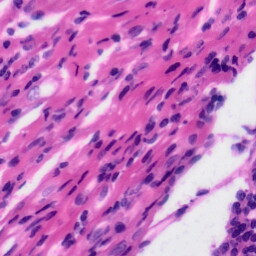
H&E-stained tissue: Tonsil